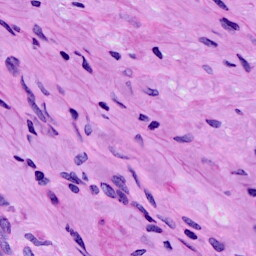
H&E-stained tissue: Cervix